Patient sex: F
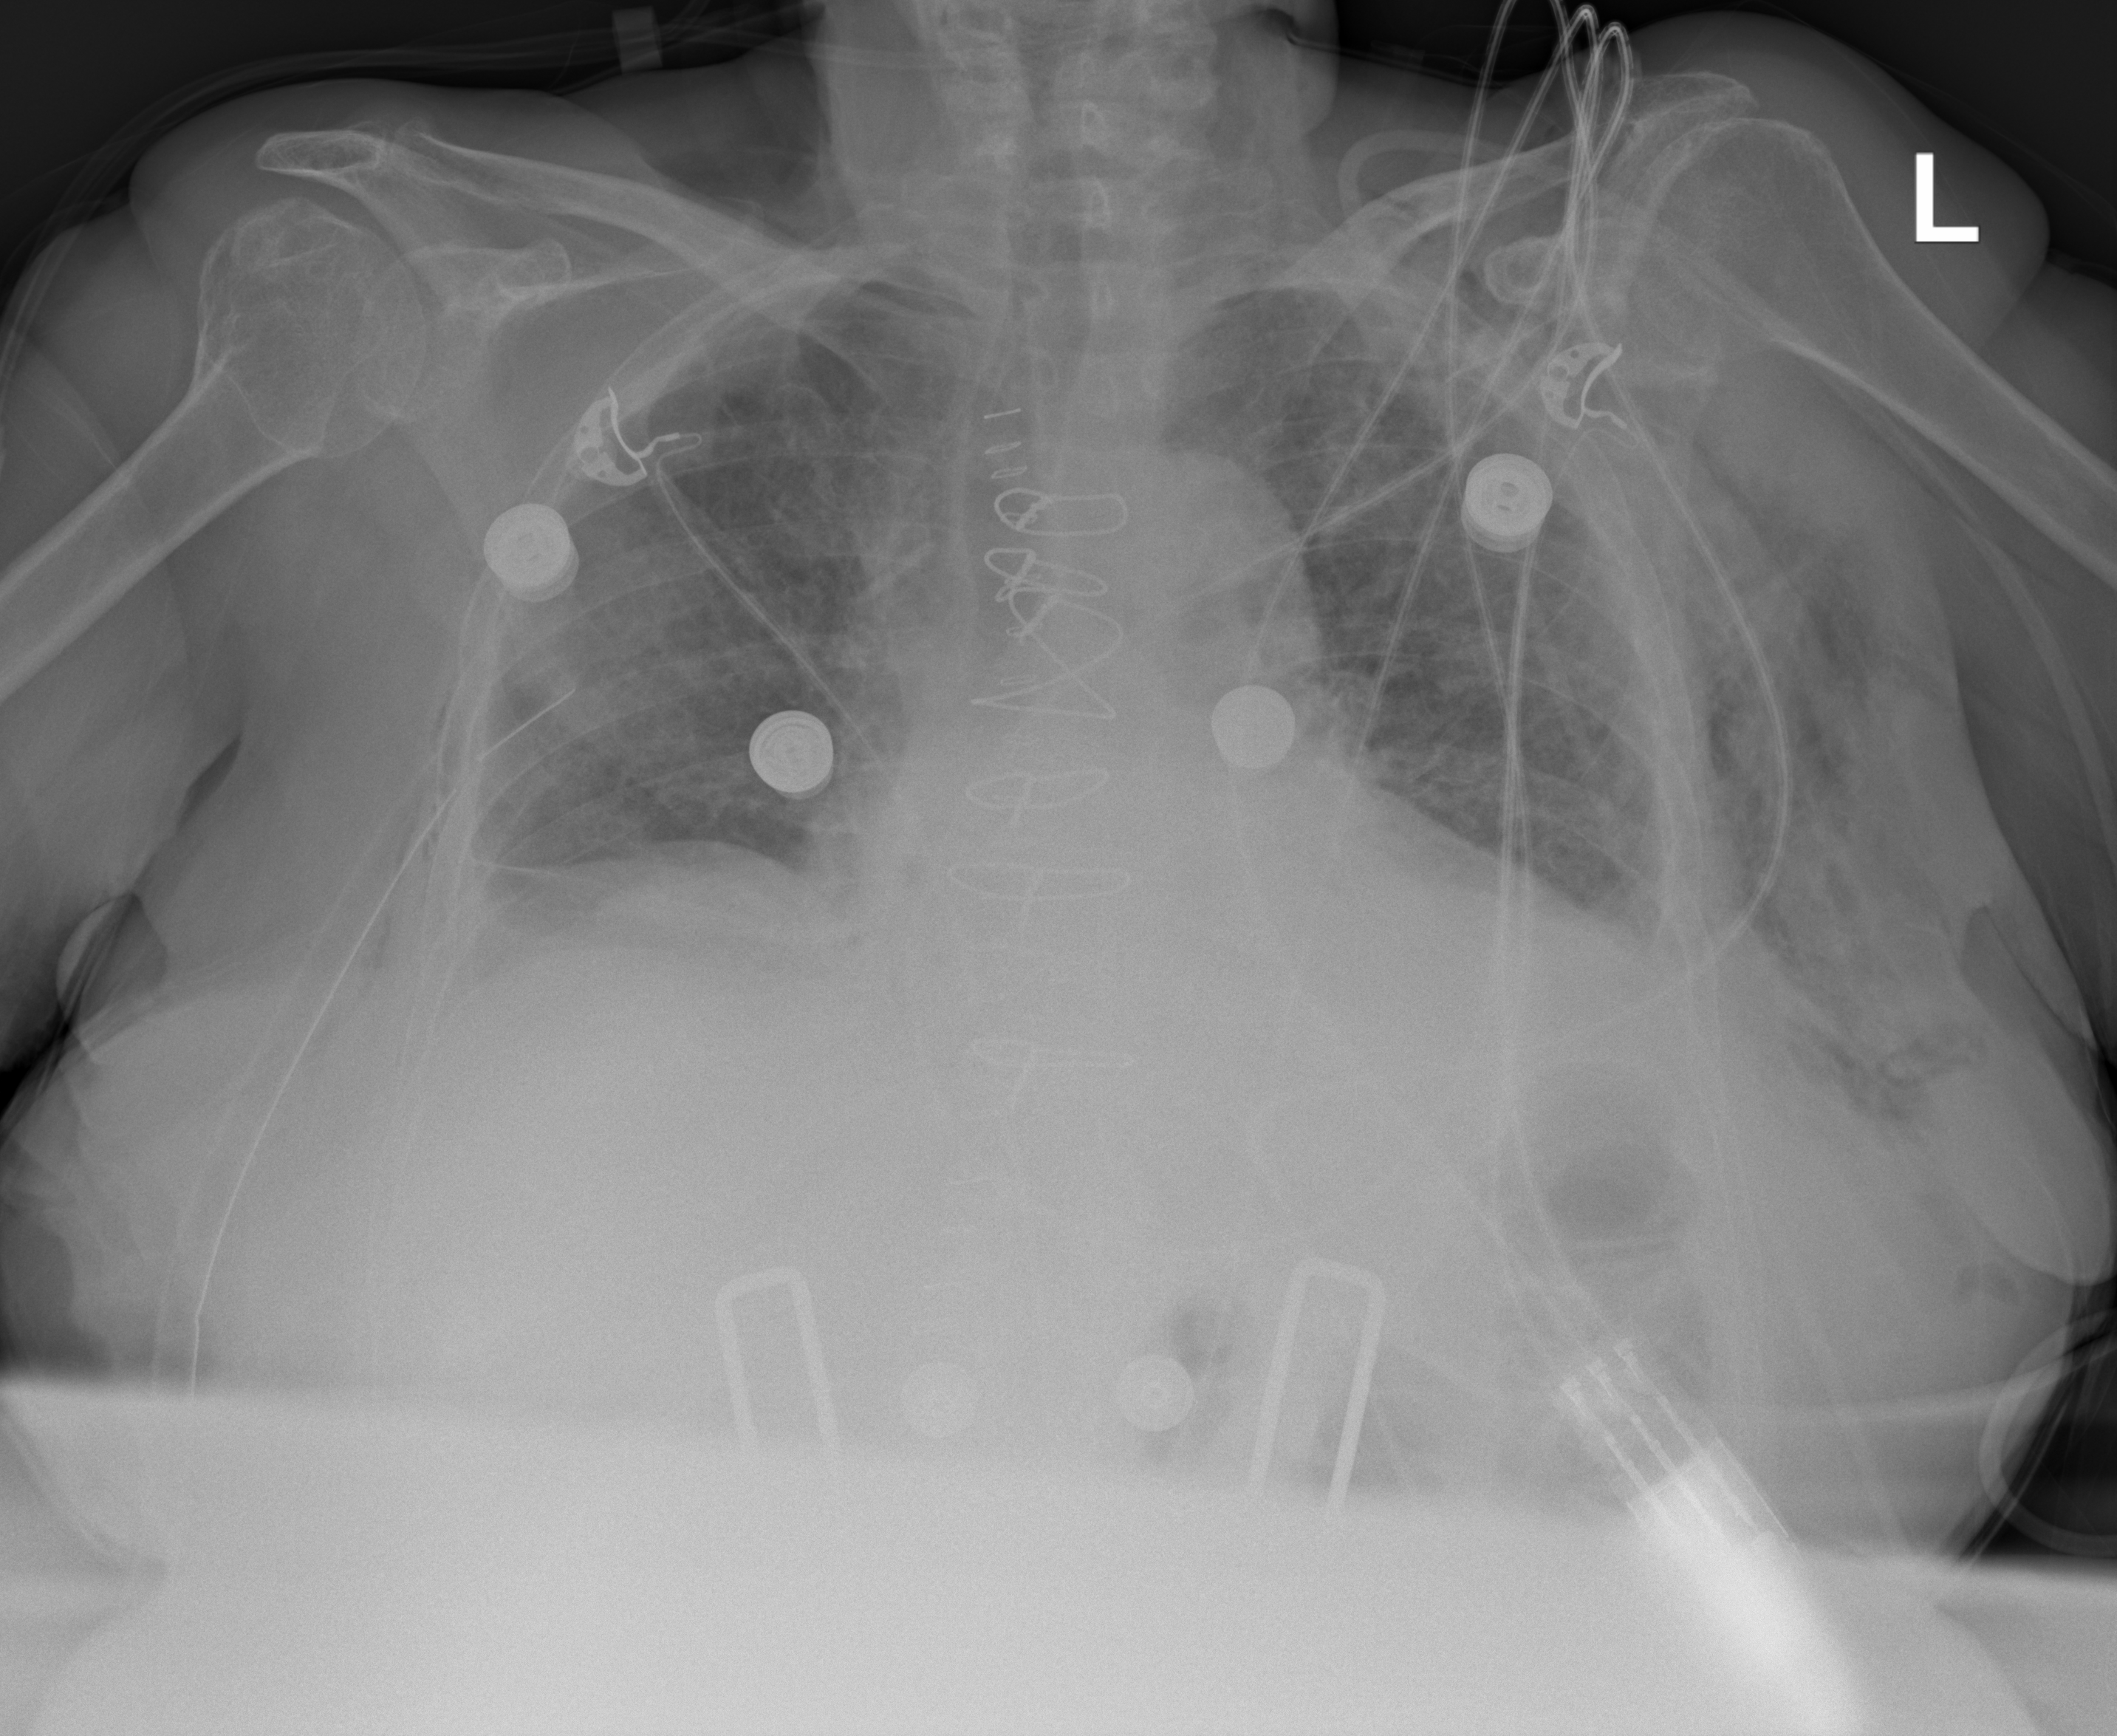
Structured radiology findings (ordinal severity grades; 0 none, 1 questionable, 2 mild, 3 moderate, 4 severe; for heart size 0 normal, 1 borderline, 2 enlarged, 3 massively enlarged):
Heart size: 1
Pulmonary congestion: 2
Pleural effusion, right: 1
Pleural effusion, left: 1
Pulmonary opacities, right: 2
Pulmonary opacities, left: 0
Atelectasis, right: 2
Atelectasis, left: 2